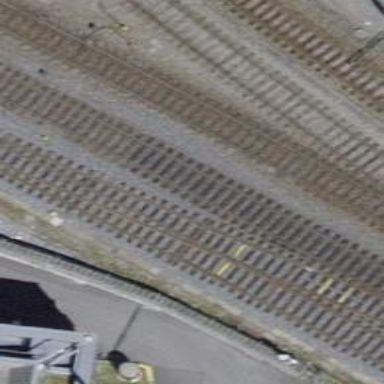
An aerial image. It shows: Single-track railway with electrified contact lines.